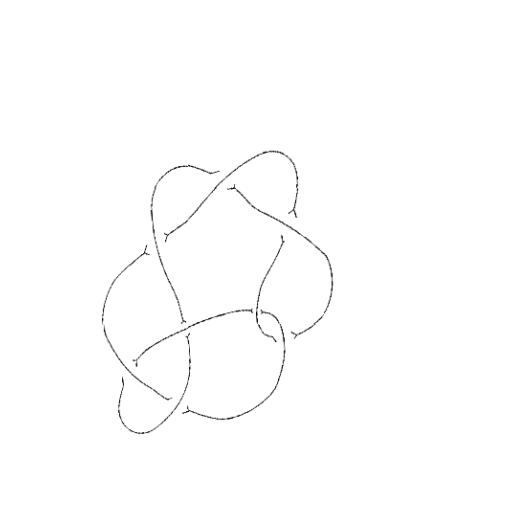
Crossing number: 8